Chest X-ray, PA view. Patient: 4 years old, sex M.
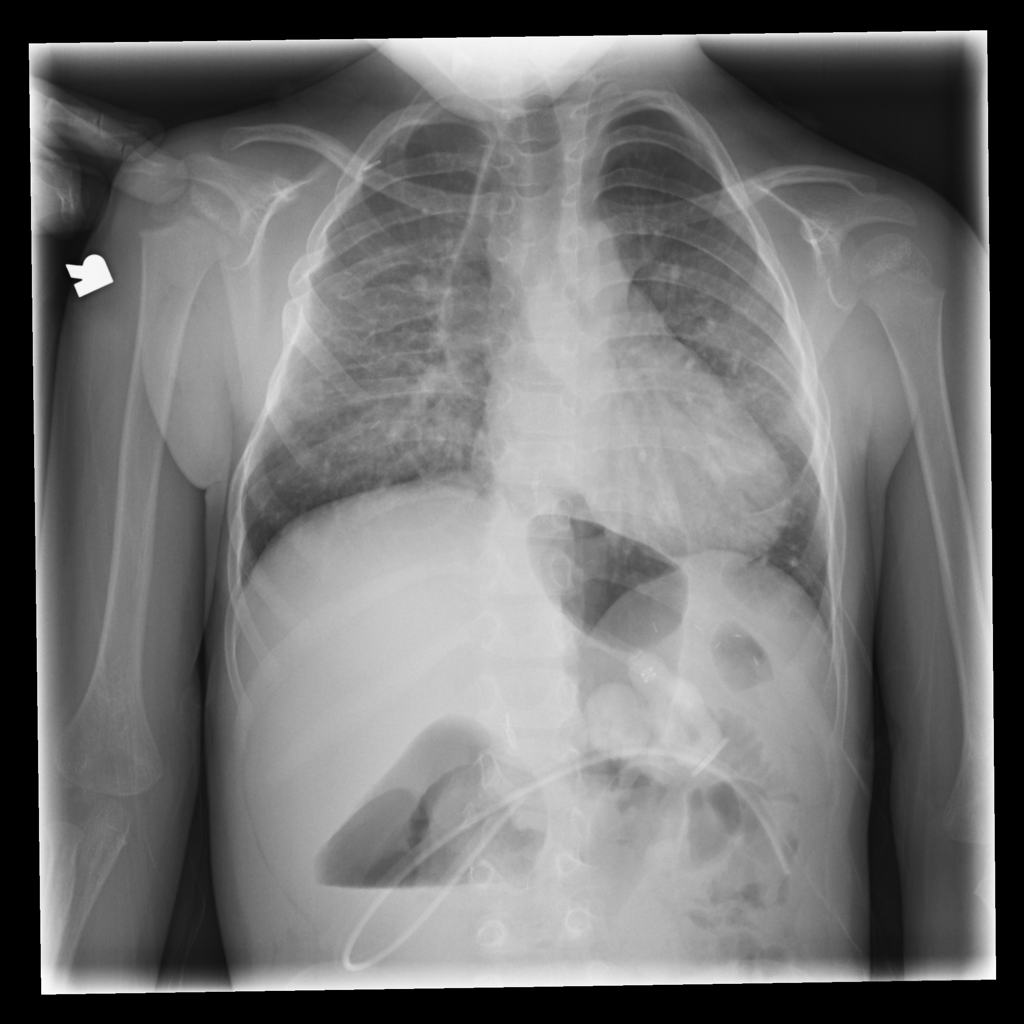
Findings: No Finding